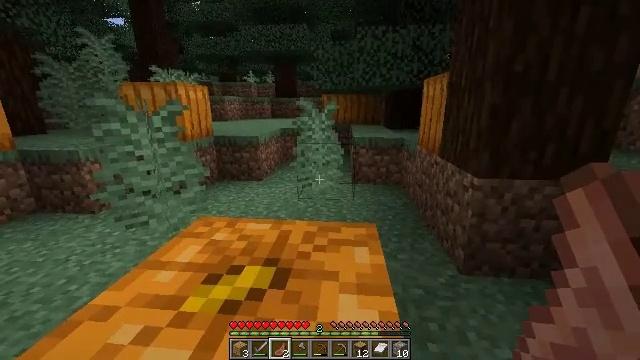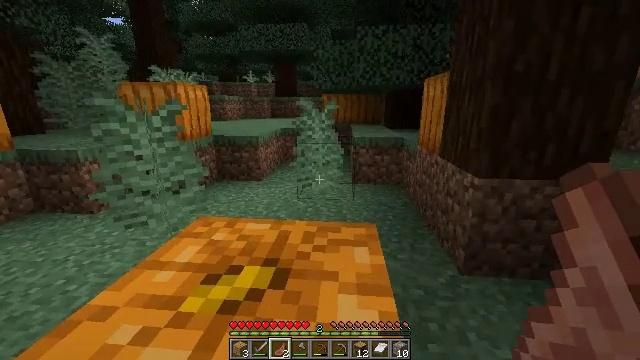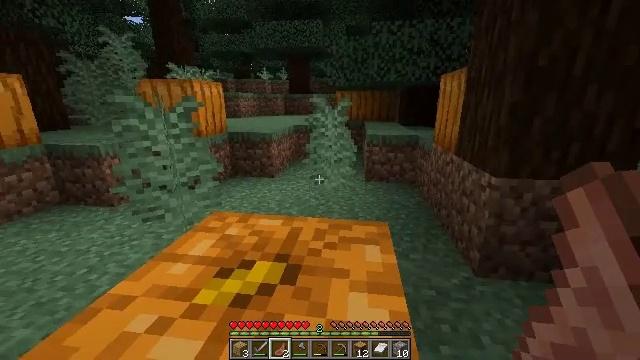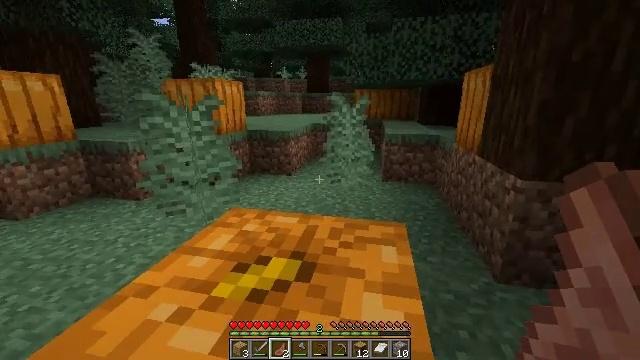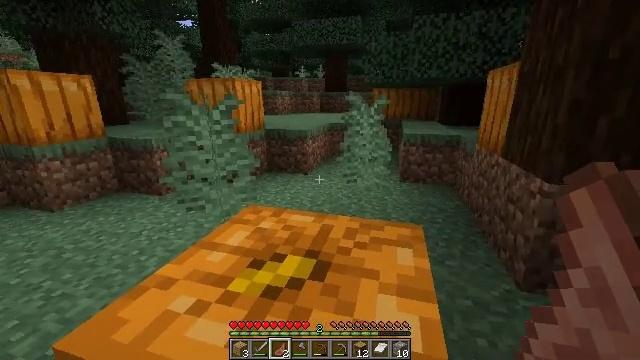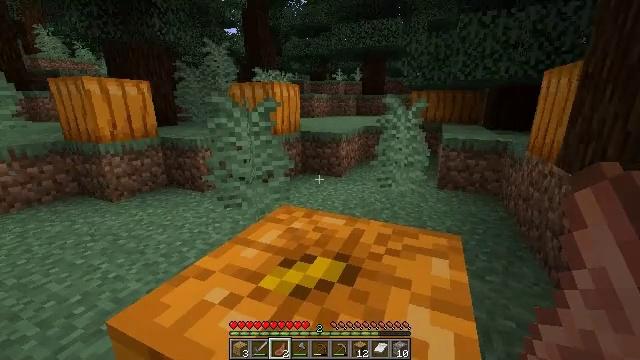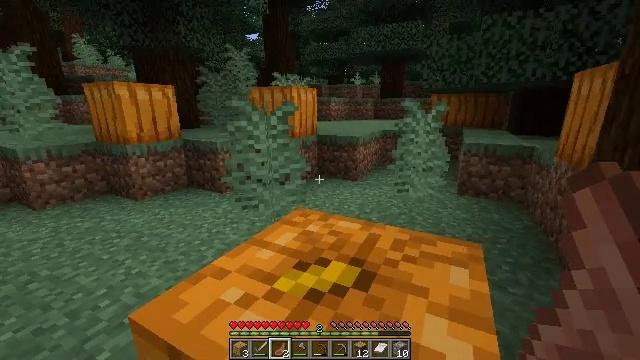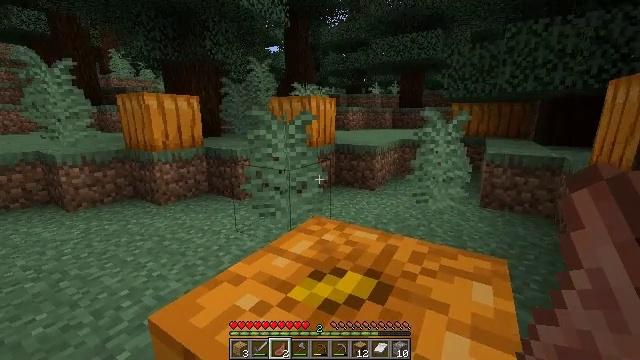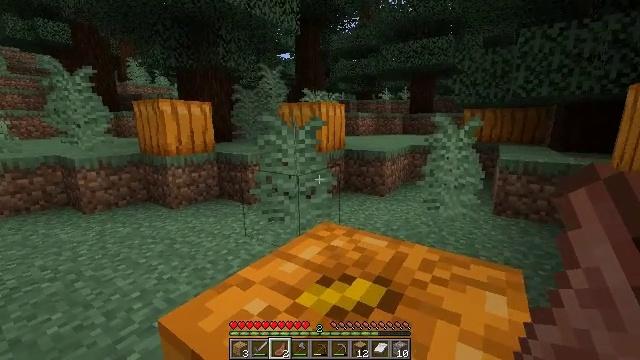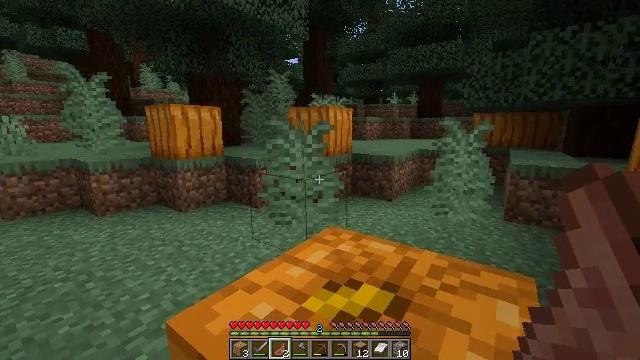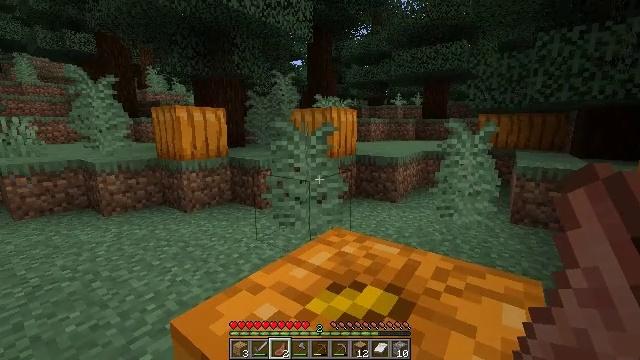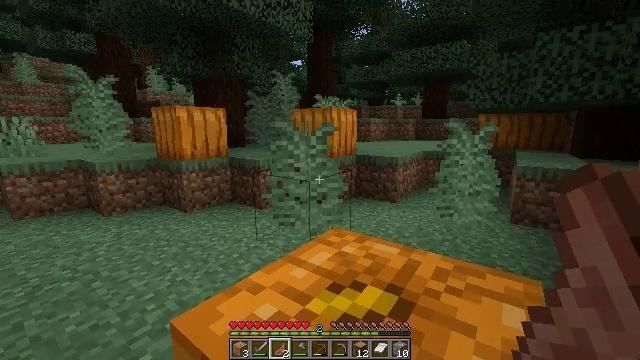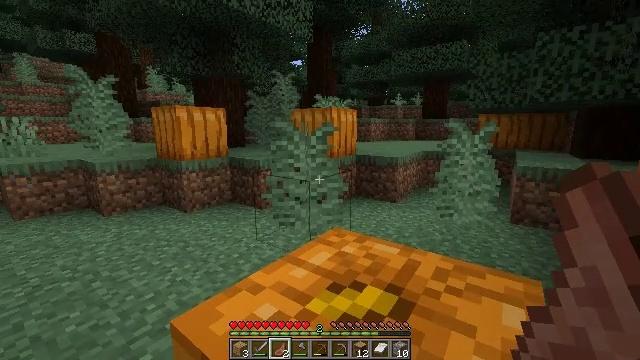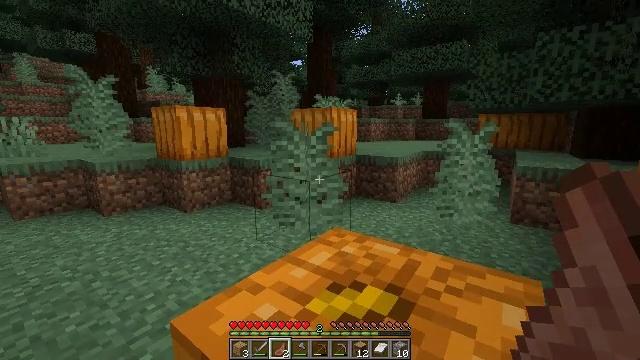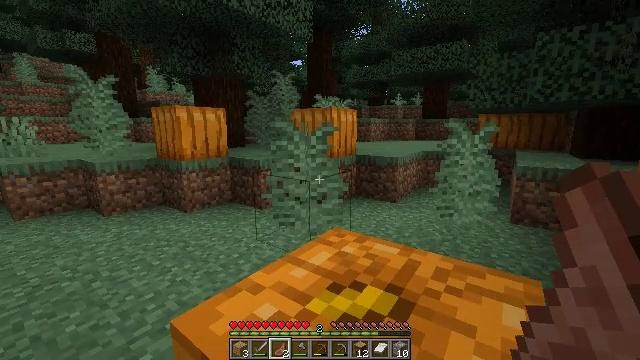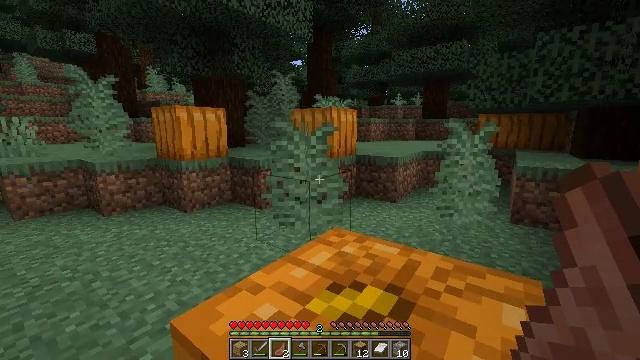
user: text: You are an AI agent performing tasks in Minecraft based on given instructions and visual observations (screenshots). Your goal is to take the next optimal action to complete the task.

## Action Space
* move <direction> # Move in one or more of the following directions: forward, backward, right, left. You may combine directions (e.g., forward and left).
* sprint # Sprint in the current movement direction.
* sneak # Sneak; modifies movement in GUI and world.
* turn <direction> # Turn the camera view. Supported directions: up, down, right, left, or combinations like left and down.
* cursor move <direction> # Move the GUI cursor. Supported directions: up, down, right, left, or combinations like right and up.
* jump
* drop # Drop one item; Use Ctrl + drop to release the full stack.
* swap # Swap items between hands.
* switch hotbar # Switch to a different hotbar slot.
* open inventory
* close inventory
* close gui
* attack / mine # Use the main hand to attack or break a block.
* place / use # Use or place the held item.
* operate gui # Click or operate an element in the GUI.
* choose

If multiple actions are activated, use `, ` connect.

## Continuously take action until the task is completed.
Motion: motion action
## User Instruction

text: Collect the pumpkin by holding left button.
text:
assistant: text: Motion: no_op
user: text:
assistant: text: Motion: turn left
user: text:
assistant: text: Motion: turn left
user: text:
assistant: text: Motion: turn left
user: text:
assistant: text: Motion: turn left
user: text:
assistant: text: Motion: turn left
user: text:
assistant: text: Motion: turn left and up
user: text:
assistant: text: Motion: turn left and up
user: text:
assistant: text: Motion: turn left
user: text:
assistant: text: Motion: no_op
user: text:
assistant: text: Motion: no_op
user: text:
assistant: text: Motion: no_op
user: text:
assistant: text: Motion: no_op
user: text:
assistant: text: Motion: no_op
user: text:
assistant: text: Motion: no_op
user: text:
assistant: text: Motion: no_op
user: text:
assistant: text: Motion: no_op
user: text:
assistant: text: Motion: no_op
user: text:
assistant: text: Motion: no_op
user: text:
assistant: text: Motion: turn left and up
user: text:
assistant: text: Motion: turn left and up
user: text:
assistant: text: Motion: turn left and up
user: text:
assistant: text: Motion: turn left
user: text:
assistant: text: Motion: turn left
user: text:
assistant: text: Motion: no_op
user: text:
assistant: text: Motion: no_op
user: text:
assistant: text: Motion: no_op
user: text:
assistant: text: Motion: no_op
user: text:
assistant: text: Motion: no_op
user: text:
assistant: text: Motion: no_op